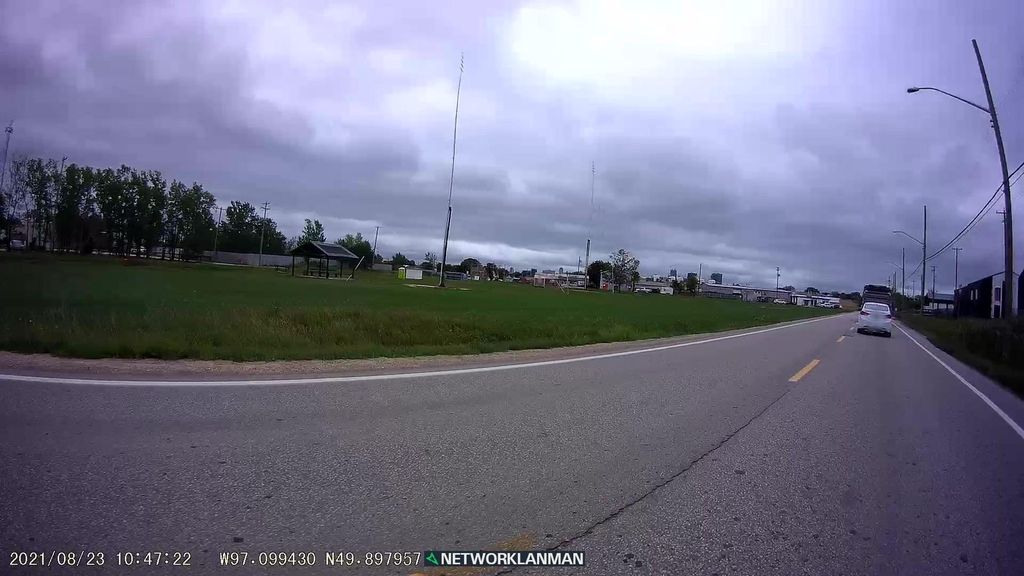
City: winnipeg